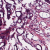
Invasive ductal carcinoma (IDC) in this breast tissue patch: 1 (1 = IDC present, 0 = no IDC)